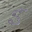
Label: 5